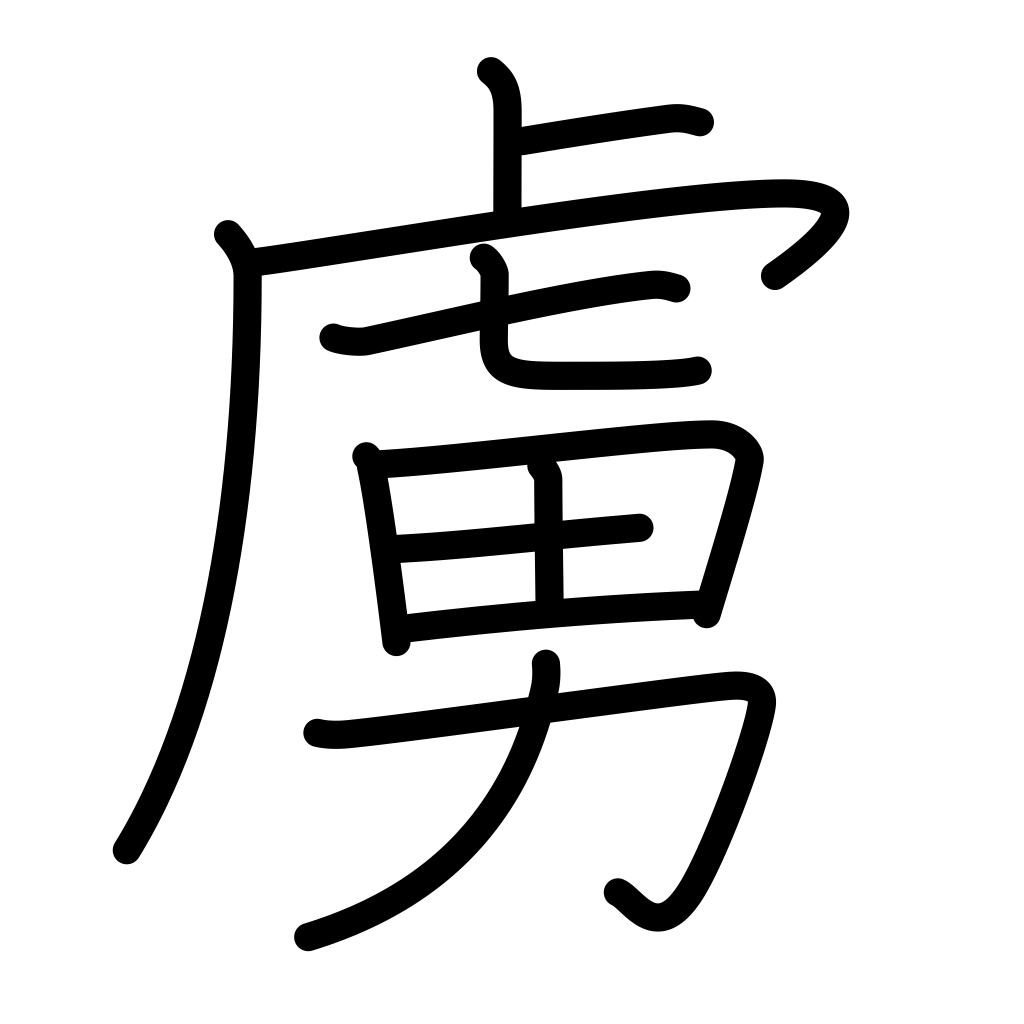
Meaning: capture, imprison, seize, prison